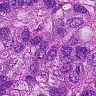
Metastatic tissue present: yes